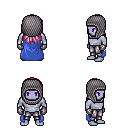
a pixel art fantasy rpg character, male body template, dark elf, purple skin, blue cape, metal pants, pink unkempt hairstyle, chain hood, metal gloves, four views (front, back, left, right), 2x2 character sprite sheet, small pixel art, hard edges, no anti-aliasing